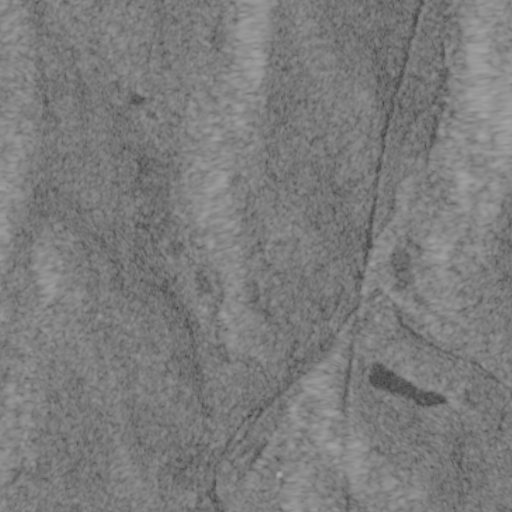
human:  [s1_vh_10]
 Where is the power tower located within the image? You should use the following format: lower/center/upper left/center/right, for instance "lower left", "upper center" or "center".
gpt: The power tower is located in the right of the image.
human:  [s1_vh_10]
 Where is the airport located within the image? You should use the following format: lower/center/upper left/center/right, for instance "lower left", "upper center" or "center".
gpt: There is no airport in the image.

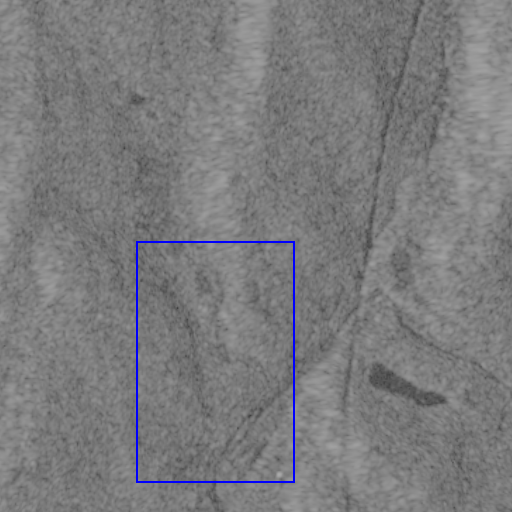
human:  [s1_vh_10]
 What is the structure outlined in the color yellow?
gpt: There is no yellow outline.
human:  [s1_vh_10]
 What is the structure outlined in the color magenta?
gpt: There is no structure outlined in magenta.